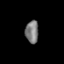
Tissue: prostate
Cell type: Myeloid cells
Senescence score: 0.7576
Nuclear area (px): 291
Mean DAPI intensity: 122.44